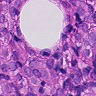
Metastatic tissue present: yes